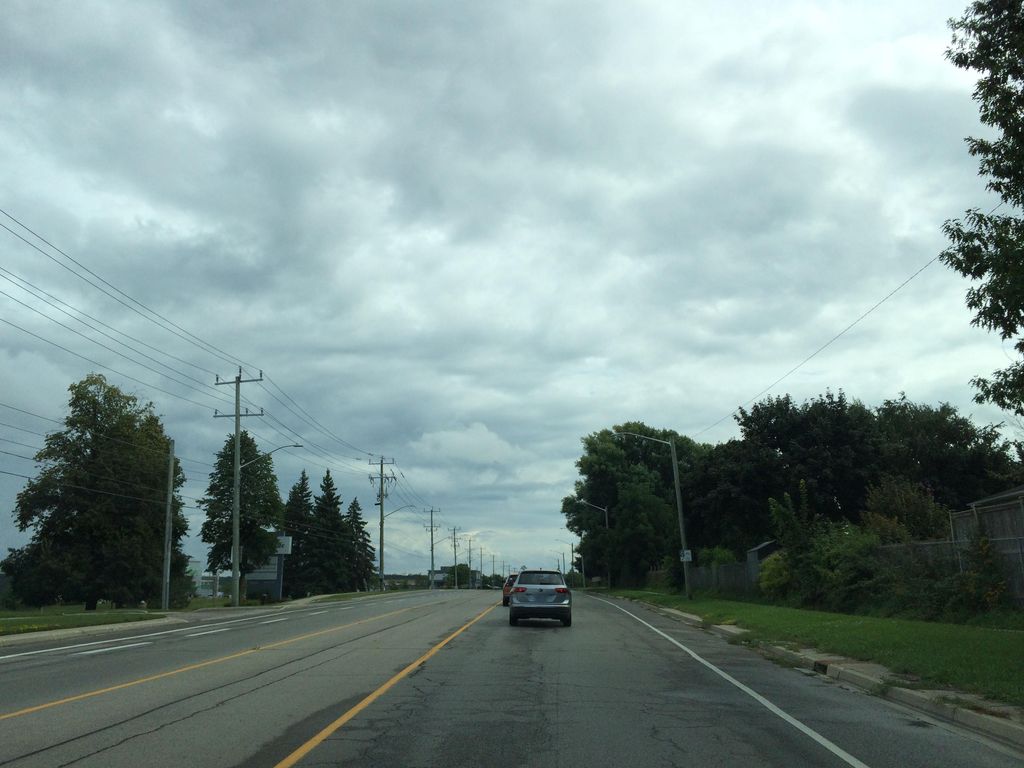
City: kitchener-waterloo